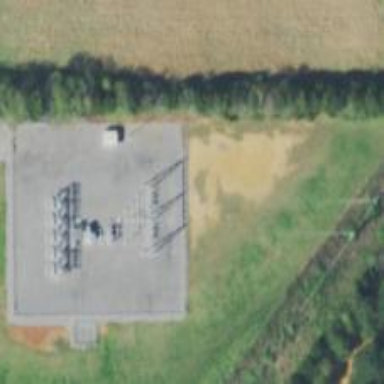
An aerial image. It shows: Substation surrounded by fence.